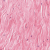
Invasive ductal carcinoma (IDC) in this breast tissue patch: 0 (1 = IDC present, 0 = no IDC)